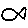
Label: fish